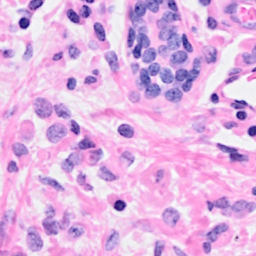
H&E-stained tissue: Breast